Question: I would like to get data from <URL>.
I already have tried to scrap that page, but it seems that it is not so easy(html isn't well structured), and I didn't find api which will allow to get the data, that's why I would like to get help from you.
Thanks .

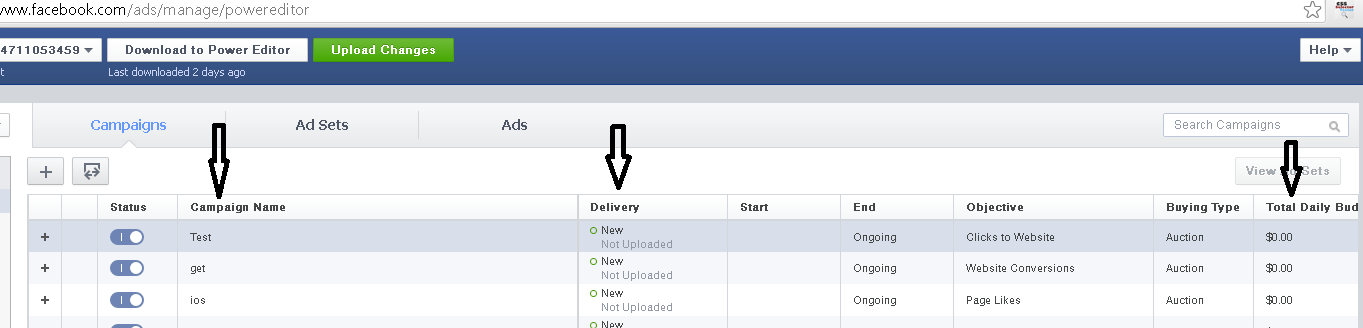
Answer: Use the Ads API. You can find the documentation for it at <URL> . And scraping is not a good idea because it is not allowed by Facebook